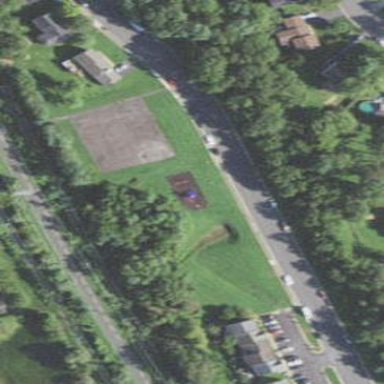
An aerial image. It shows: Recreation ground.